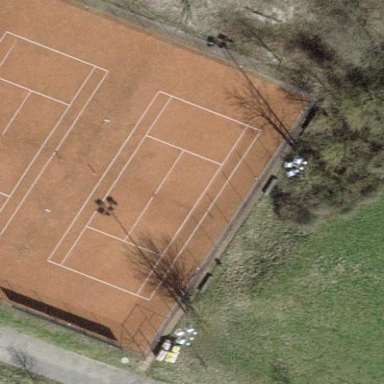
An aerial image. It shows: Tennis court in leisure pitch.